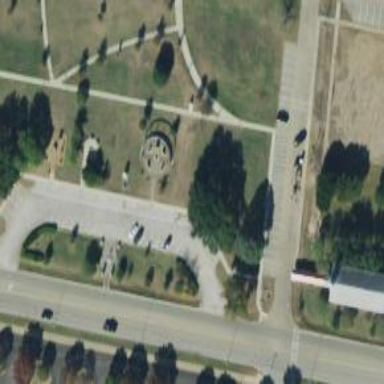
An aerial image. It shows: Historic memorial.